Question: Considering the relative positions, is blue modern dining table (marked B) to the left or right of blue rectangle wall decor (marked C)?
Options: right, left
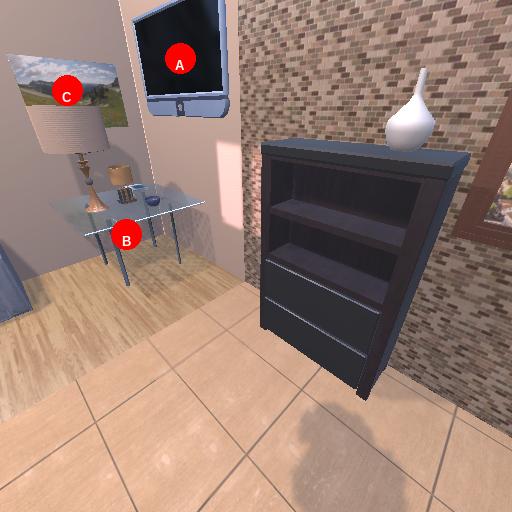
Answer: right